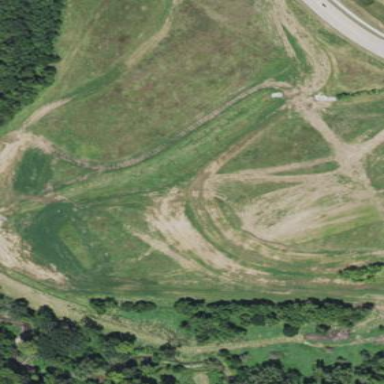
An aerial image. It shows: Track located within leisure land area.